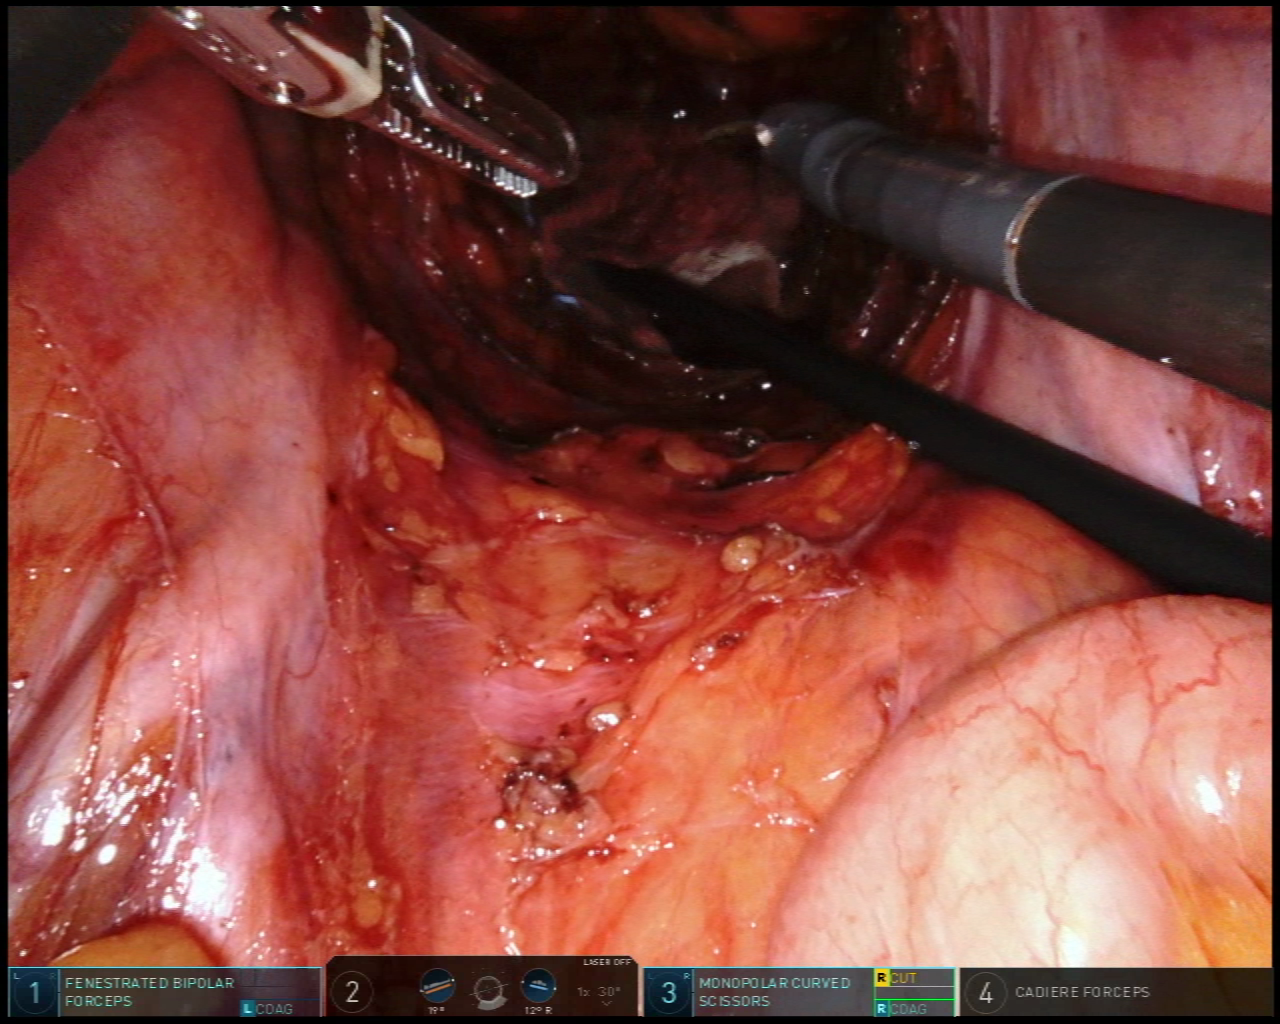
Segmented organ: ureter
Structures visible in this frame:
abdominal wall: yes
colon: no
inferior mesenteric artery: no
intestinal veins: no
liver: no
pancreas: no
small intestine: yes
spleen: no
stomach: no
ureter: yes
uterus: no
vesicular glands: no